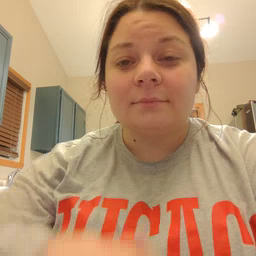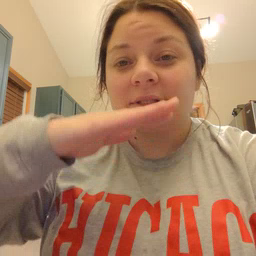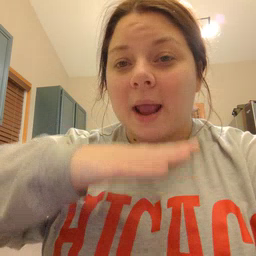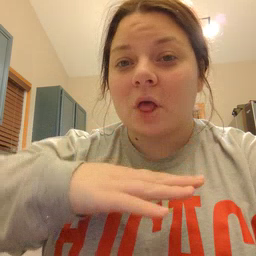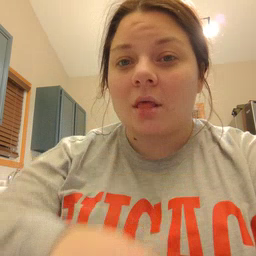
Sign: table